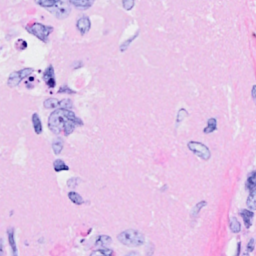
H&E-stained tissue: Breast